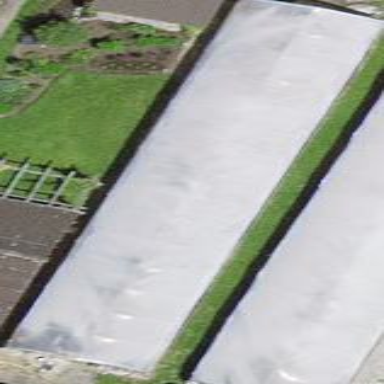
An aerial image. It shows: Greenhouse.